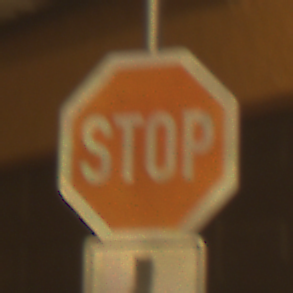
Verkehrszeichen: Stop
Zusatzzeichen unten: VerlaufVorfahrtsstrasse7
Umgebung: Outdoor, Urban
Tageszeit: Night
Wetter: Clear
Licht: Artificial
Jahreszeit: NotSpecified
Kontrast: HighContrast